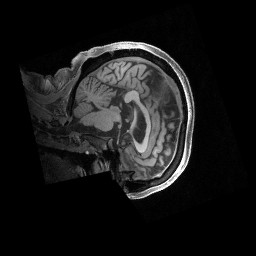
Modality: T1w
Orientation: sagittal
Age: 53
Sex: female
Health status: ill
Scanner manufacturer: siemens
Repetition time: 2.4 s
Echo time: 0.00231 s